Question: I have a method that returns a large list of objects. When I return a few objects (10) everything works great. The problem is when I try to return 100 objects. The reason why the list is so big is because the objects in the list have other objects inside so I am basically returning a tree.
Anyways I am using named pipes and here is the configuration of the enpoint I am using:
'''
<netNamedPipeBinding>
<binding name="NetNamedPipeBinding_ISymbolFileParser"
closeTimeout="00:10:00"
openTimeout="00:10:00"
receiveTimeout="00:10:00"
sendTimeout="00:10:00"
transactionFlow="false"
transferMode="Buffered"
transactionProtocol="OleTransactions"
hostNameComparisonMode="StrongWildcard"
maxBufferPoolSize="<PHONE>"
maxBufferSize="<PHONE>"
maxConnections="10"
maxReceivedMessageSize="<PHONE>"
>
<readerQuotas
maxDepth="32"
maxStringContentLength="<PHONE>"
maxArrayLength="<PHONE>"
maxBytesPerRead="4096"
maxNameTableCharCount="<PHONE>" />
</binding>
</netNamedPipeBinding>
'''
When I limit the number of objects by doing 'results.Take(10).ToArray();' everything works great. When I return 100 objects I get the exception:

---
Things I have done to try to solve the problem:
1. I increase the numbers in the config file to <PHONE>
2. Instead of returning the list of objects I serialized the list my self on the service and then created a Test method that will return byte[] instead of the list. Then on the client I deserialize the byte[] to a list and that works! So I have a solution so far the worst case scenatio would be that I have to serialize the object my serlf and deserialize it.
I will like to take also an opportunity to ask if I should be using a different binding. I heard that shared memory is the fastes but I don't know how to use that on wcf. Because I am communicating between the same machine I am using named pipes.
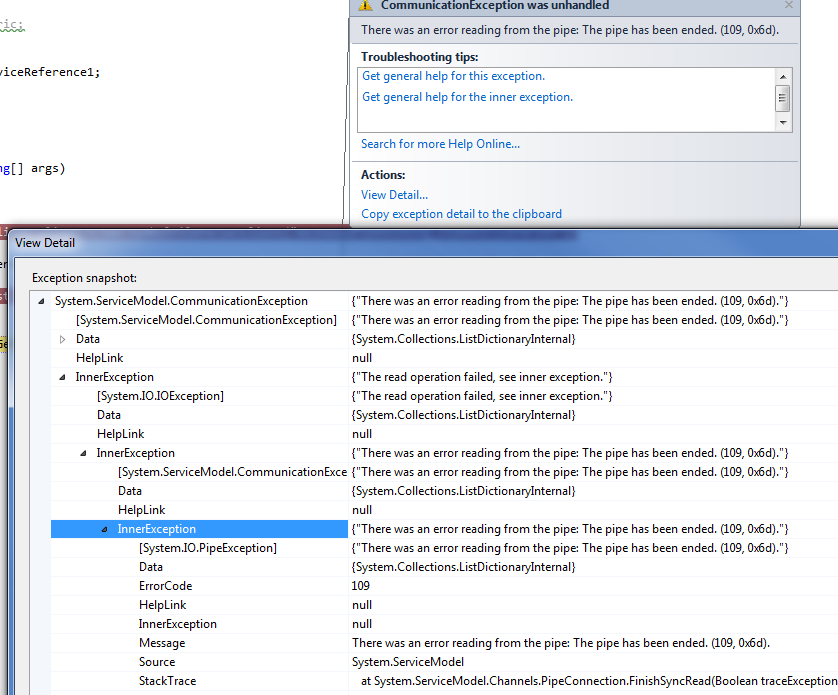
Answer: Looks like serialization issue, try increase 'dataContractSerializer maxItemsInObjectGraph' thru behaviors in endpointBehaviors and serviceBehaviors.
The same problem <URL>